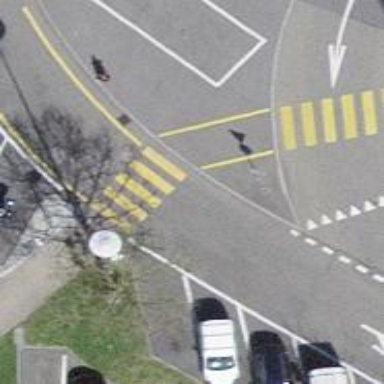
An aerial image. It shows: Asphalt path.